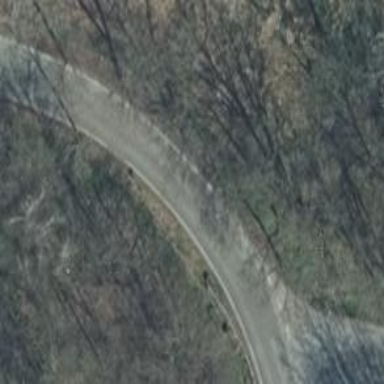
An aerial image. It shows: Secondary road.